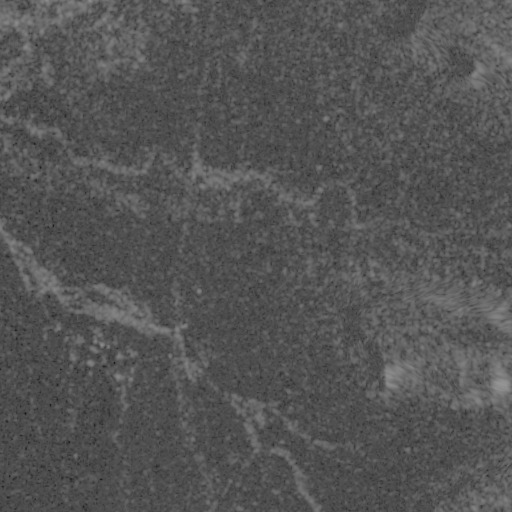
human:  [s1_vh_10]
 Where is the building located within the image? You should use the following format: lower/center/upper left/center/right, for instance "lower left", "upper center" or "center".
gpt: The building is located in the upper left of the image.
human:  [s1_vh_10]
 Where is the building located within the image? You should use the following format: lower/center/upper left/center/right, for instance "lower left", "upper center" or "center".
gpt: The building is located in the lower left of the image.
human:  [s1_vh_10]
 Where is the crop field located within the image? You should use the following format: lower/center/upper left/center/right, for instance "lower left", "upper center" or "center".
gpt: There is no crop field in the image.

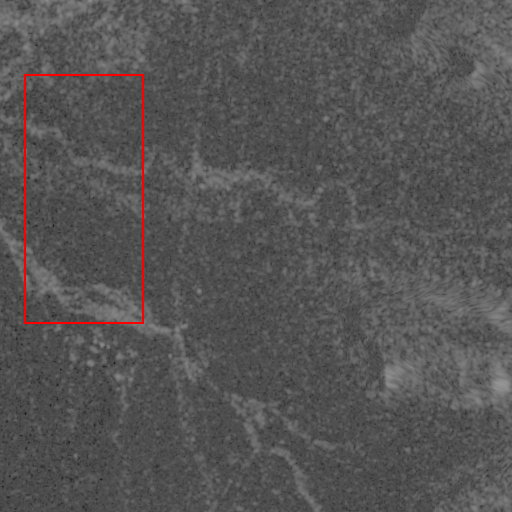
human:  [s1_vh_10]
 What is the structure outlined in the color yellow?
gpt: There is no yellow outline.
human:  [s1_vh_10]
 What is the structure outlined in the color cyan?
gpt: There is no structure outlined in cyan.